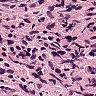
Metastatic tissue present: yes